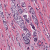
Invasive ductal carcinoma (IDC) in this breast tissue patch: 1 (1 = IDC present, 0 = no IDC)